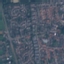
Label: Residential